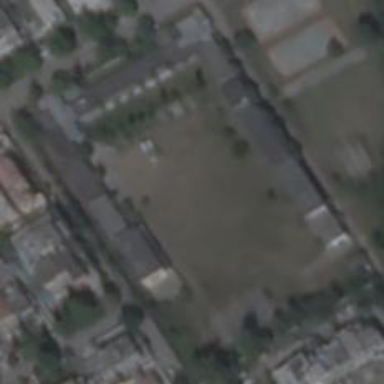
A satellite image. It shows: Educational institution office building.